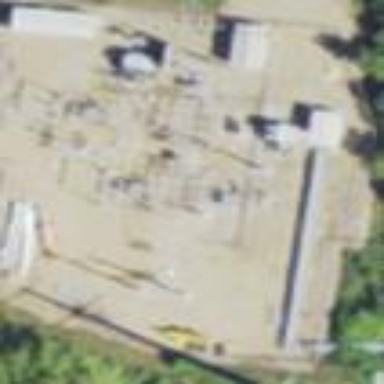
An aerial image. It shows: Power substation surrounded by fence.